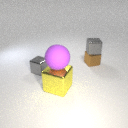
large yellow metal cube in front of small gray metal cube